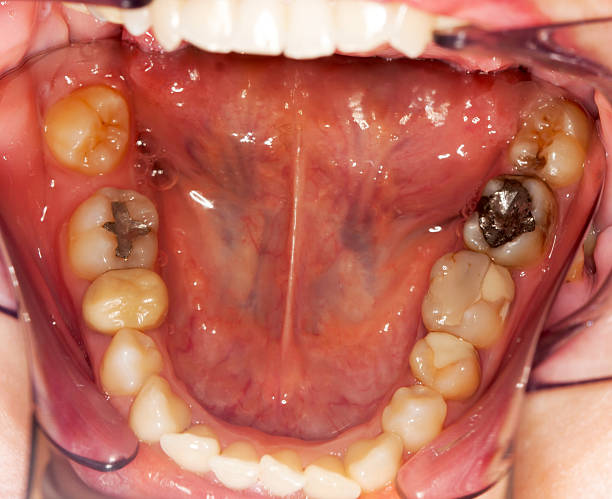
Condition: Gingivitis